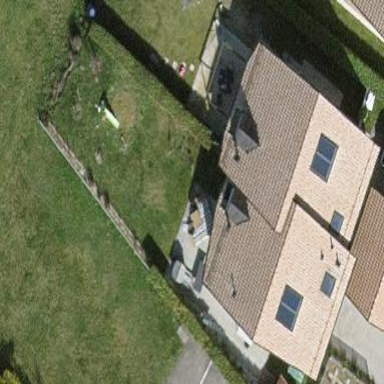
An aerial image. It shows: Simple house.